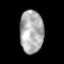
Tissue: prostate
Cell type: Fibroblasts
Senescence score: 0.724
Nuclear area (px): 995
Mean DAPI intensity: 172.272